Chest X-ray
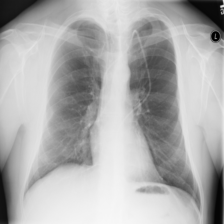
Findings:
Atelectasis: negative
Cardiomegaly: negative
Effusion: negative
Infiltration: negative
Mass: negative
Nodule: negative
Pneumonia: negative
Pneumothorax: negative
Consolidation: negative
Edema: negative
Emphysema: negative
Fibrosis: negative
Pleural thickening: positive
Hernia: negative